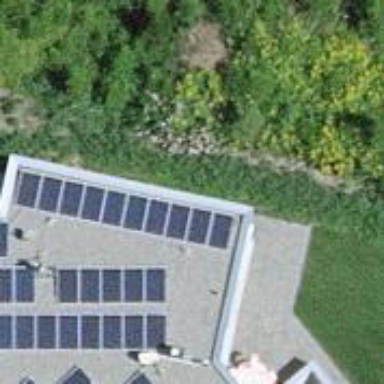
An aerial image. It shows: Solar power generator.